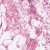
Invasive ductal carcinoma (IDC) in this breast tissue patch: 0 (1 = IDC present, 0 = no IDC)